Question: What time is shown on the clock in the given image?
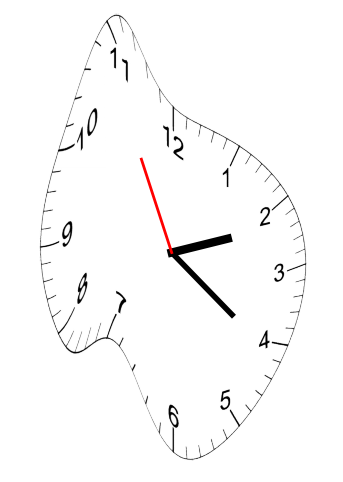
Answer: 02:20:55